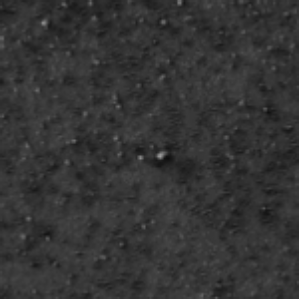
Label: frost